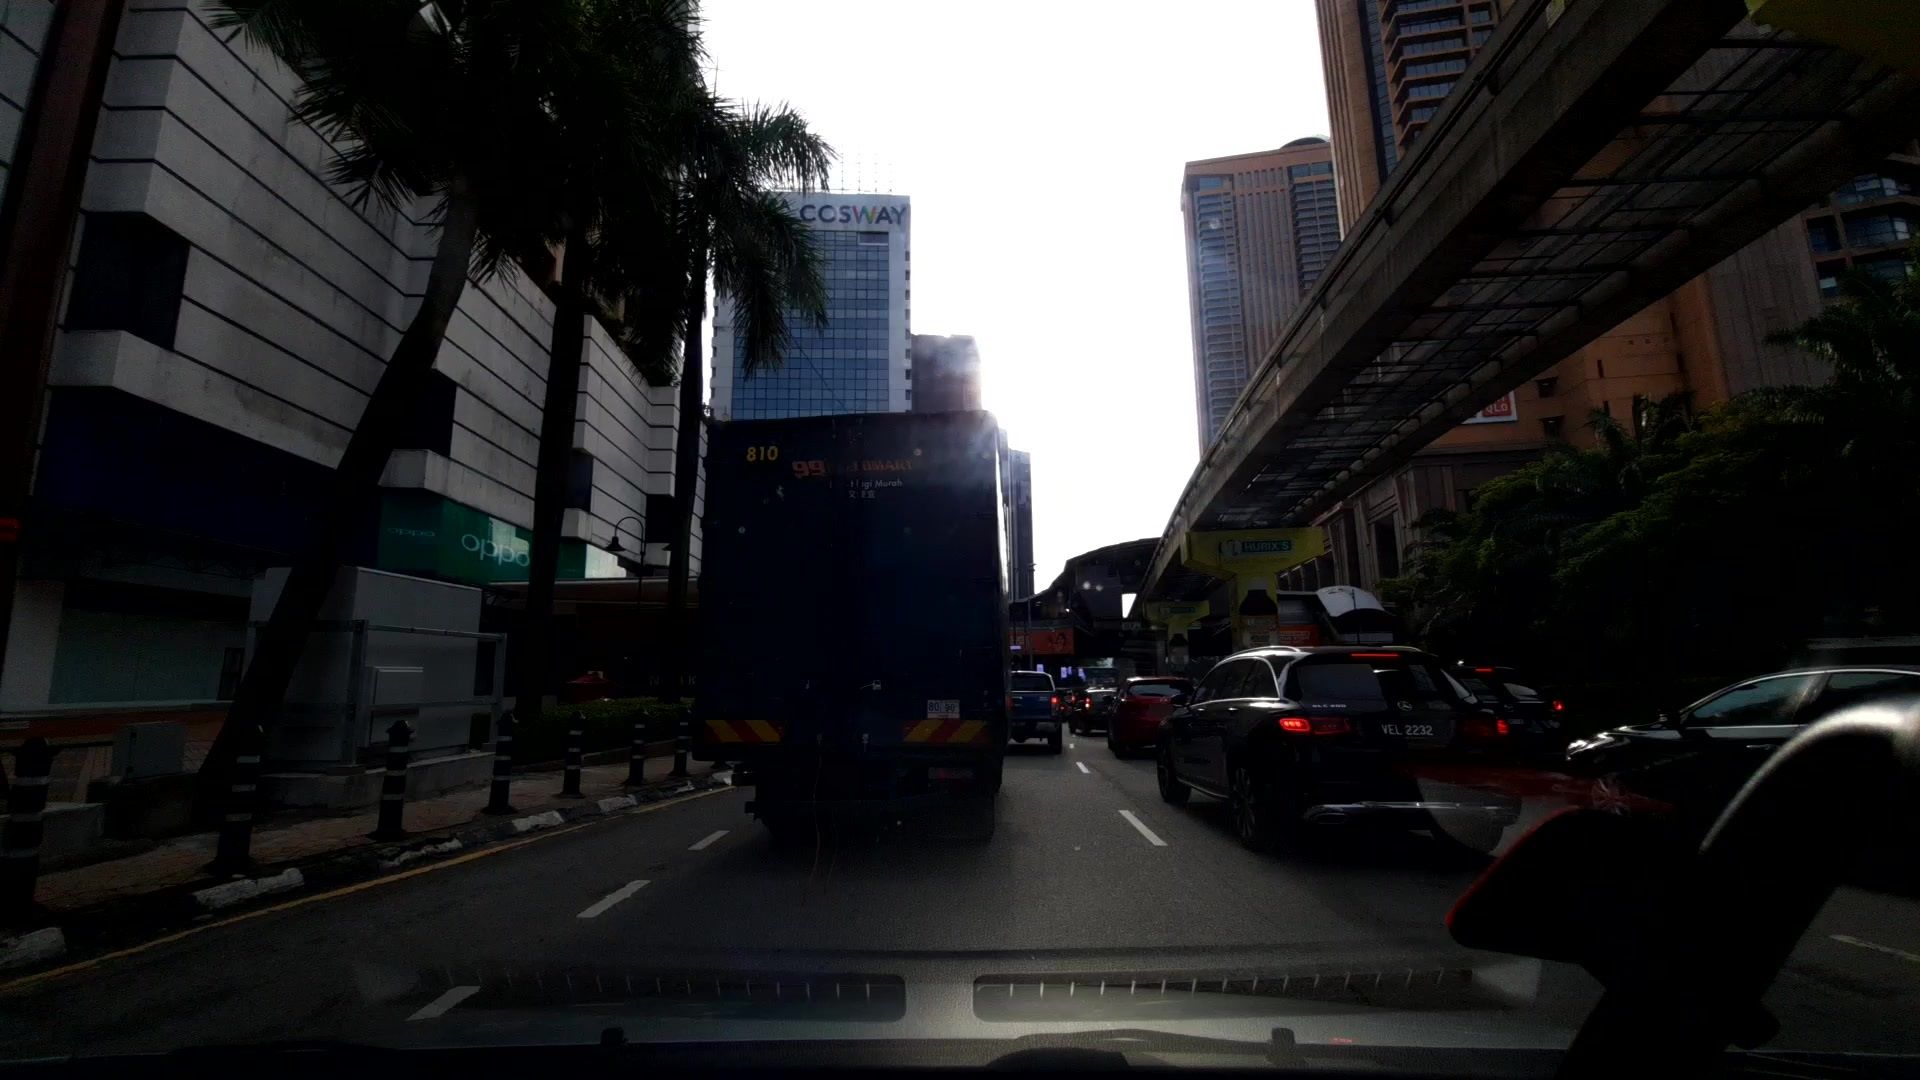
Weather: cloudy
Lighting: day
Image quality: good
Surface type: driving surface
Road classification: secondary
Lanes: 3
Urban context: urban centre
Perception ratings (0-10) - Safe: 1.62, Lively: 6.73, Beautiful: 3.24, Boring: 1.49, Depressing: 6.91, Wealthy: 7.49